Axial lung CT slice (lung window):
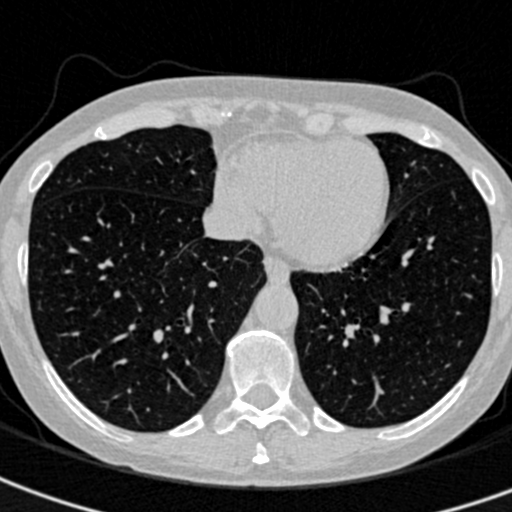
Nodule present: no